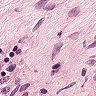
Metastatic tissue present: yes